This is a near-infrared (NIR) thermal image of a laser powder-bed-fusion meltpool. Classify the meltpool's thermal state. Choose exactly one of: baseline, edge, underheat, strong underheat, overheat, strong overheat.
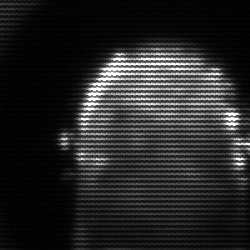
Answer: baseline